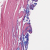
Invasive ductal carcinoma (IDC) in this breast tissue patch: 0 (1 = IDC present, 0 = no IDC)